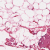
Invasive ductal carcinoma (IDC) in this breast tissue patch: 0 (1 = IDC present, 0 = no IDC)